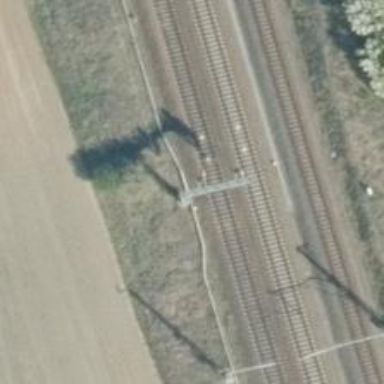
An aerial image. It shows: Railway signal.